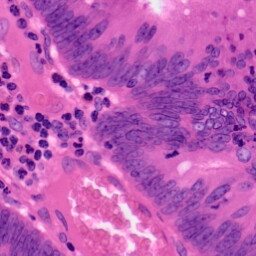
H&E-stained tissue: Colon